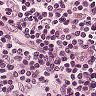
Metastatic tissue present: no